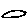
Label: bird